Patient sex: F
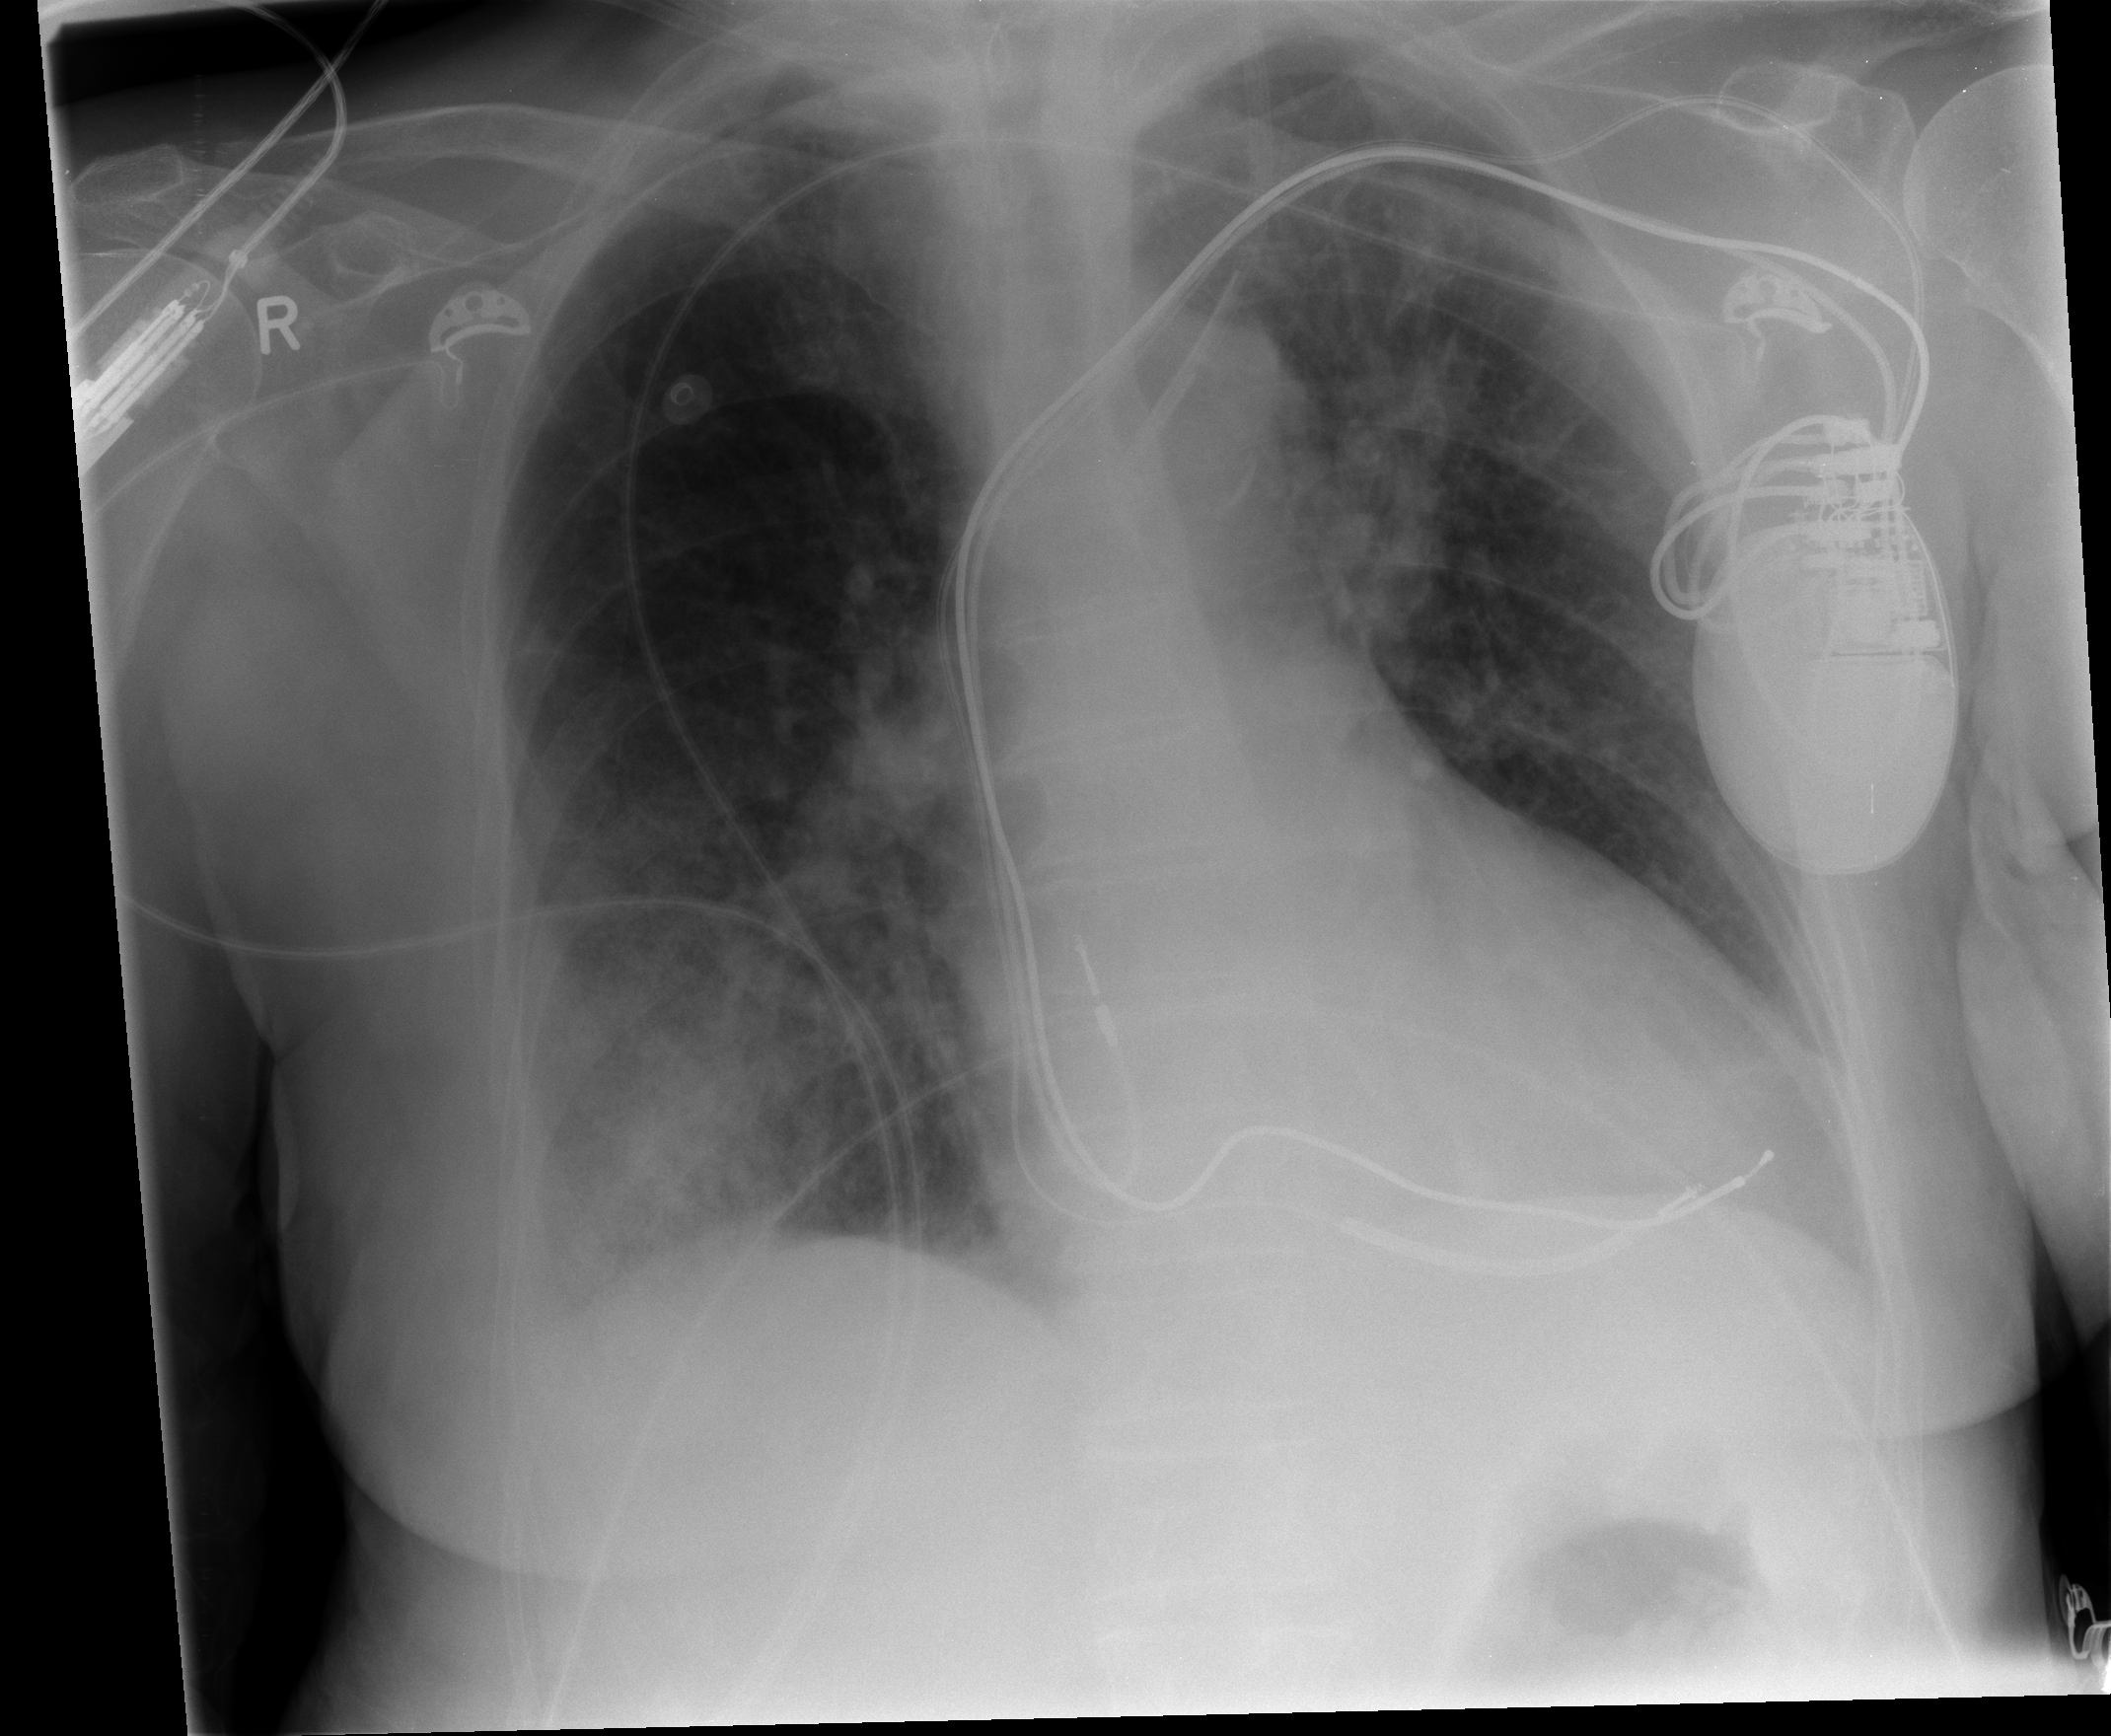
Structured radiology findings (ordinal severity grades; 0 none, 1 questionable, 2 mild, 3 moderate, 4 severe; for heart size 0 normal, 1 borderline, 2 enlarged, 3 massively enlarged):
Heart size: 0
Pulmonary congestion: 0
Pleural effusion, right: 0
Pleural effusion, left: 0
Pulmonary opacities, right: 3
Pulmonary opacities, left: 2
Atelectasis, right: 0
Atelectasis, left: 0